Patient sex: F
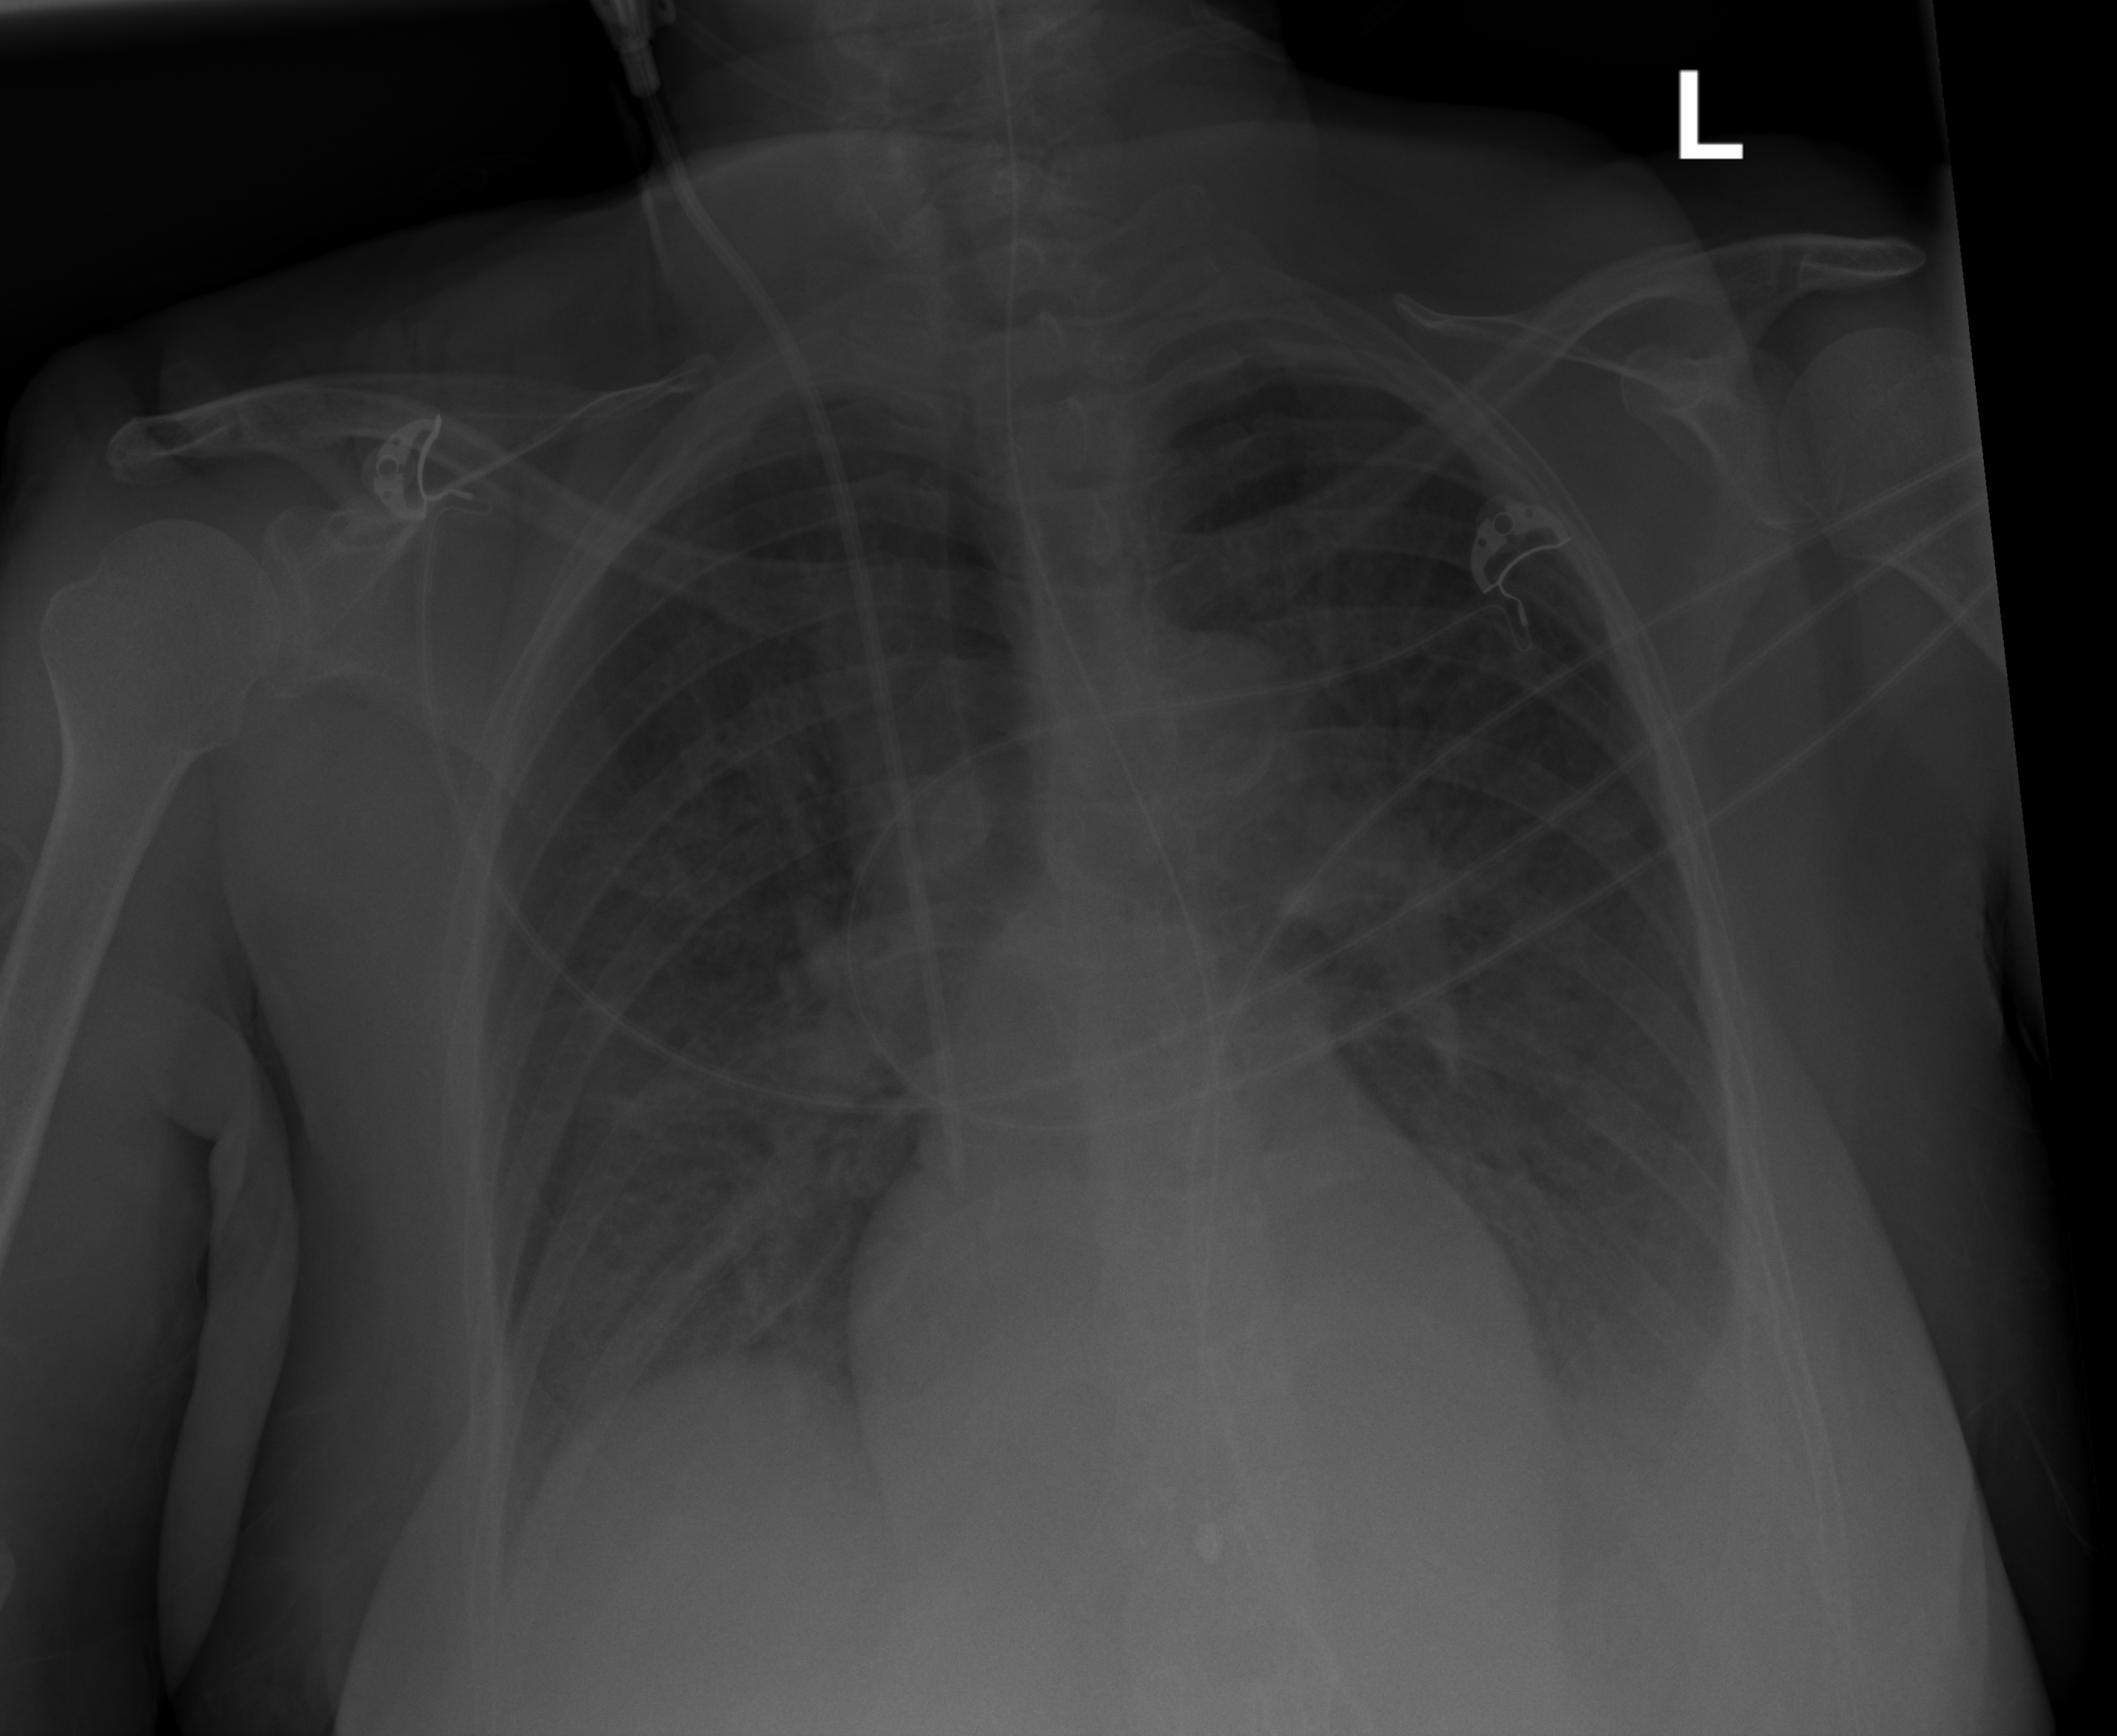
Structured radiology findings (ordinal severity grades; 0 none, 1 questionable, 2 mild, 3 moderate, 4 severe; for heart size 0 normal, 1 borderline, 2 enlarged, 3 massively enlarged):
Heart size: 1
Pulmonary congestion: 2
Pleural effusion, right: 2
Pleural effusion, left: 2
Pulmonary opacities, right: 2
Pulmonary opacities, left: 2
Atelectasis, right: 2
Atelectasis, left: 2